Brain MRI, t1w sequence, axial 2D slice.
Patient: age 39, sex F, weight 95 kg, height 1.95 m
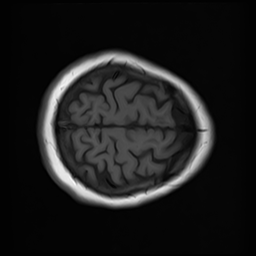